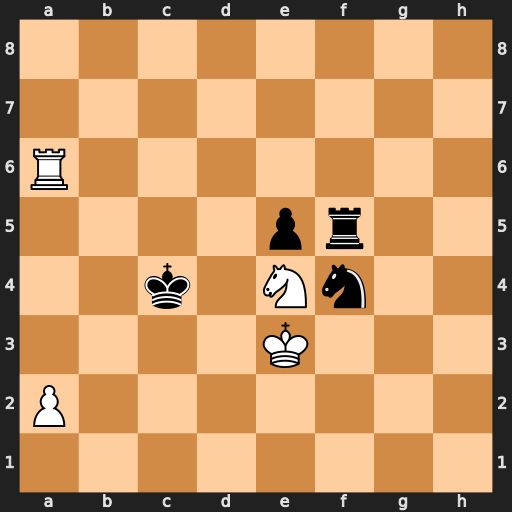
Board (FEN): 8/8/R7/4pr2/2k1Nn2/4K3/P7/8
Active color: w
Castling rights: -
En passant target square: -
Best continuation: Nd6+ Kd5 Nxf5